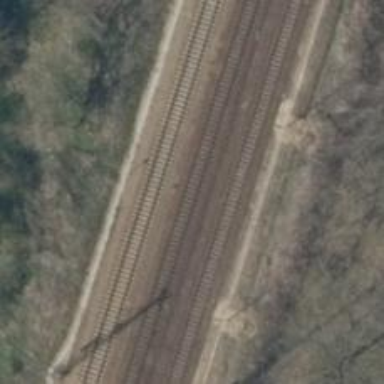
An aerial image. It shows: Railway signal.